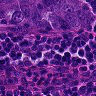
Metastatic tissue present: yes